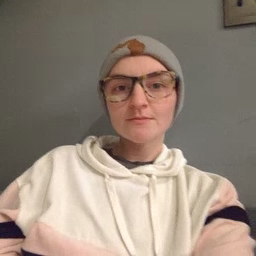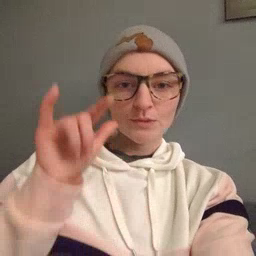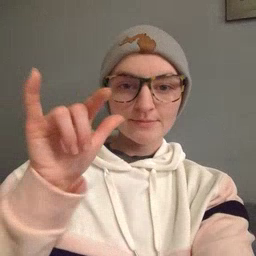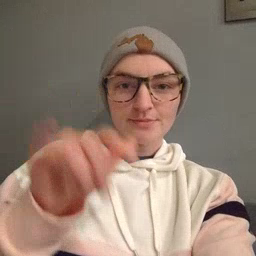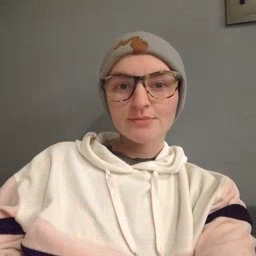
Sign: airplane